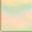
Piece: xx